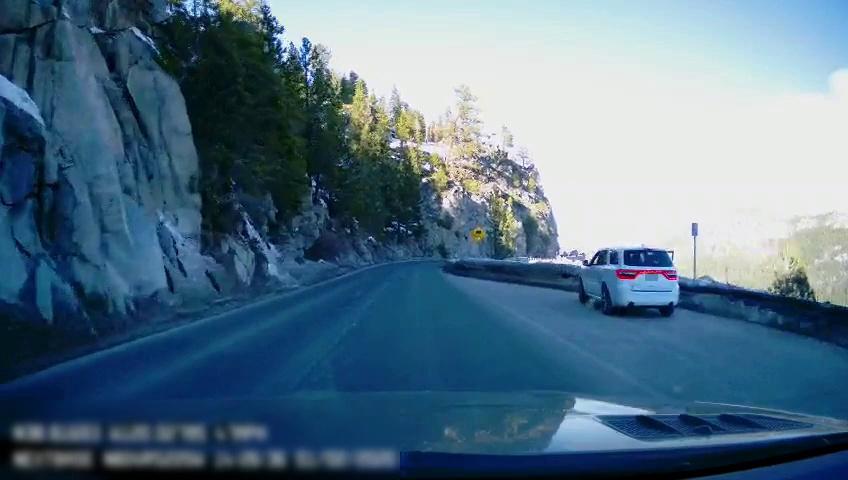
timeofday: Day
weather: Snowy
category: Drivable Space
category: Vehicles | Car
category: Traffic | Signs